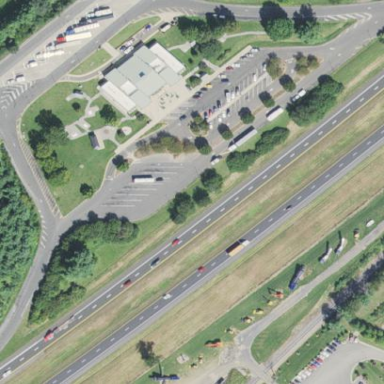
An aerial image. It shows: Rest area along the road.